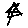
Label: star